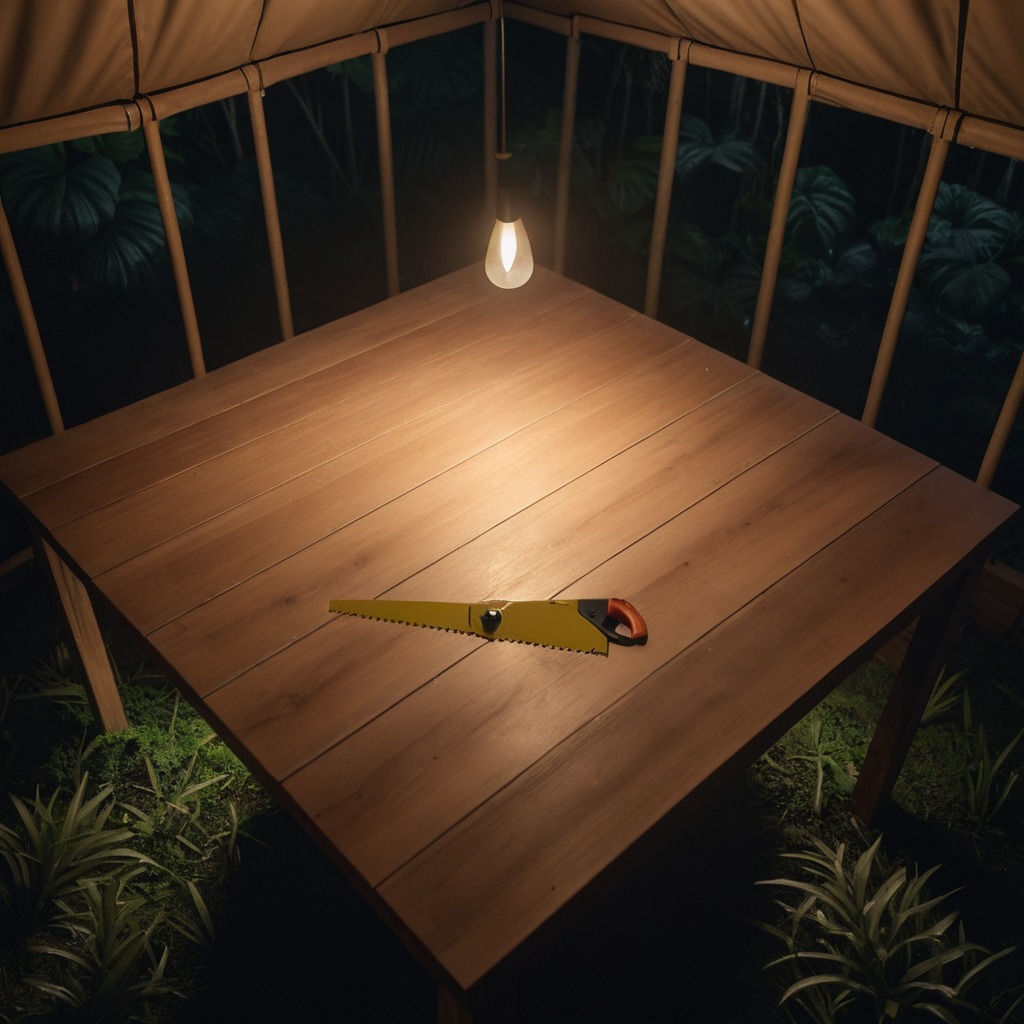
A handheld metal saw is lying on the wooden table.